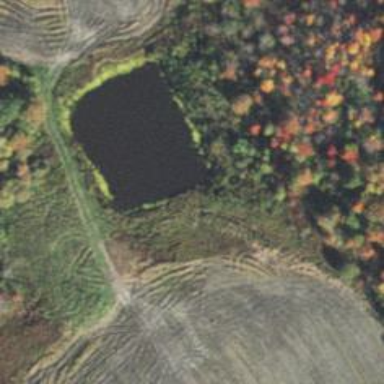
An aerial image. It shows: Pond with natural water.